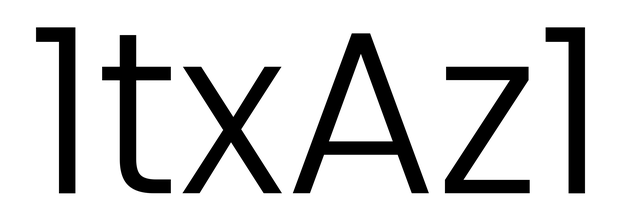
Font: Poppins-Light